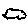
Label: cloud